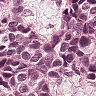
Metastatic tissue present: yes